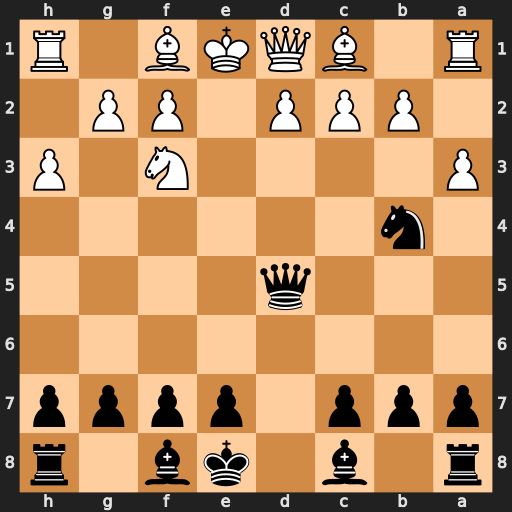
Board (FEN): r1b1kb1r/ppp1pppp/8/3q4/1n6/P4N1P/1PPP1PP1/R1BQKB1R
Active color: b
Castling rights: KQkq
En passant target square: -
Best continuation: Qe4+ Be2 Nxc2+